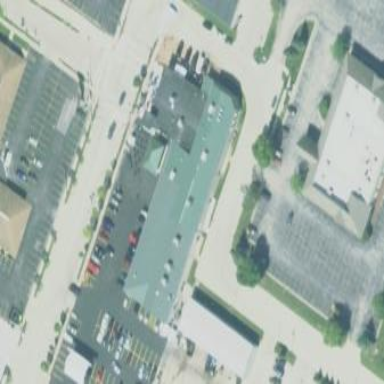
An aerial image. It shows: Bar located inside building.